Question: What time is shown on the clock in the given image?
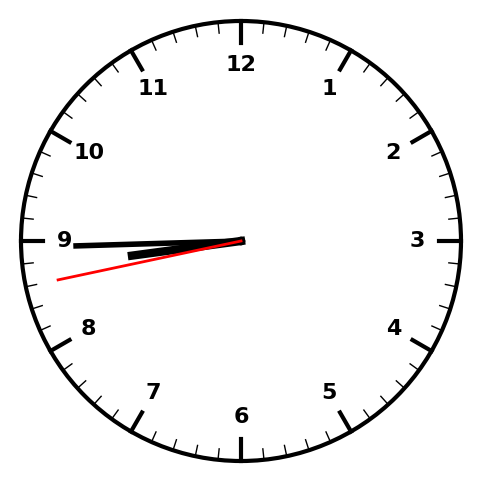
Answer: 08:44:43